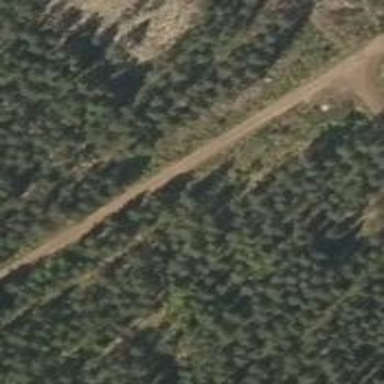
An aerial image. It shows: Track road with grade3 tracktype.